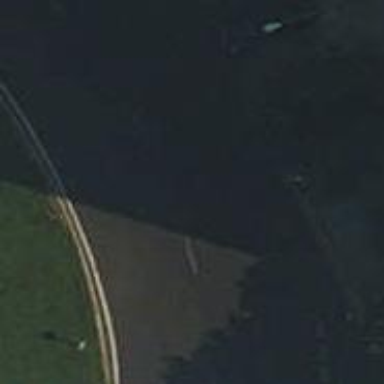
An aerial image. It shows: Paved tertiary road leading to roundabout.